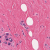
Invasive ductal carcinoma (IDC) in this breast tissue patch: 0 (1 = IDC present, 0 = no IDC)